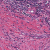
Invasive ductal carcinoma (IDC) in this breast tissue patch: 1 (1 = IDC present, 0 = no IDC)